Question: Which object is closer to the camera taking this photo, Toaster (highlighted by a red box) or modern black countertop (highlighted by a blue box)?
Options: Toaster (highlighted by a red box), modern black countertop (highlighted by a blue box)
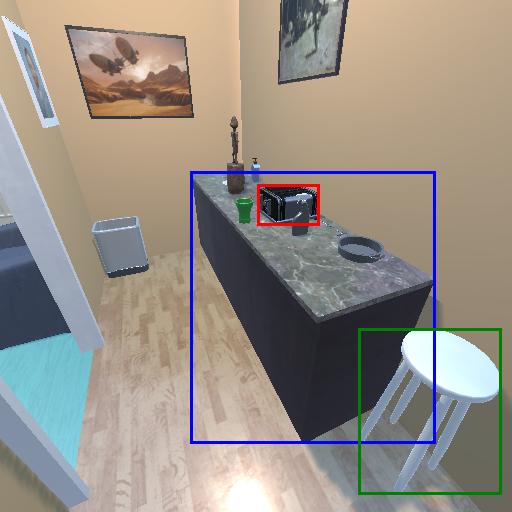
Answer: Toaster (highlighted by a red box)